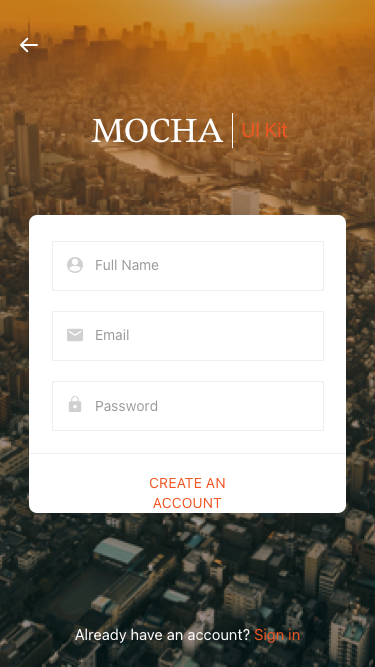
Text in this UI design:
MOCHA
UI Kit
Create an account
Email
Full Name
Password
Already have an account? Sign in